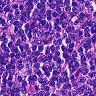
Metastatic tissue present: no